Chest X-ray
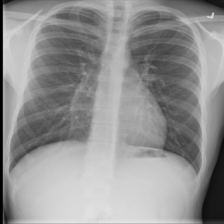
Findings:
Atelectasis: negative
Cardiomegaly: negative
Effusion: negative
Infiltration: negative
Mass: negative
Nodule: negative
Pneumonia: negative
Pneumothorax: negative
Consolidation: negative
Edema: negative
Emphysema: negative
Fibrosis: negative
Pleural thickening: negative
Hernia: negative